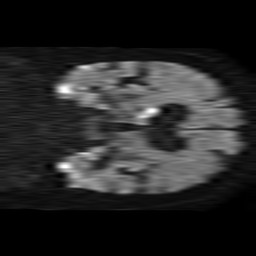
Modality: TRACE
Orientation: coronal
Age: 78
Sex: male
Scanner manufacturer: philips
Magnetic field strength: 1.5 T
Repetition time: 4.6 s
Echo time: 0.08517 s